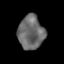
Tissue: lung
Cell type: Myeloid cells
Senescence score: 0.1465
Nuclear area (px): 855
Mean DAPI intensity: 106.209